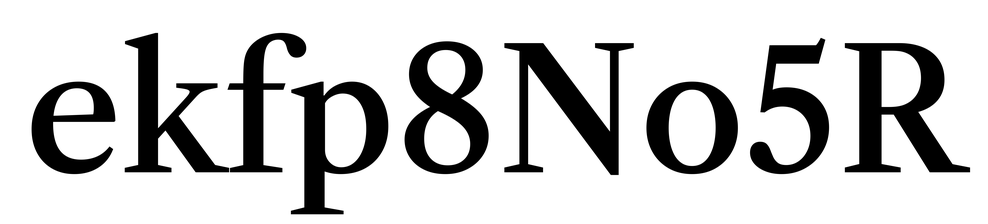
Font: LibreCaslonText_Medium